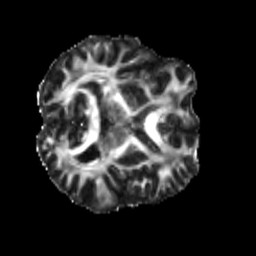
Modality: FA
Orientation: axial
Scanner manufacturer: siemens
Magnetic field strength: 3 T
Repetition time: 4 s
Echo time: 0.0594 s